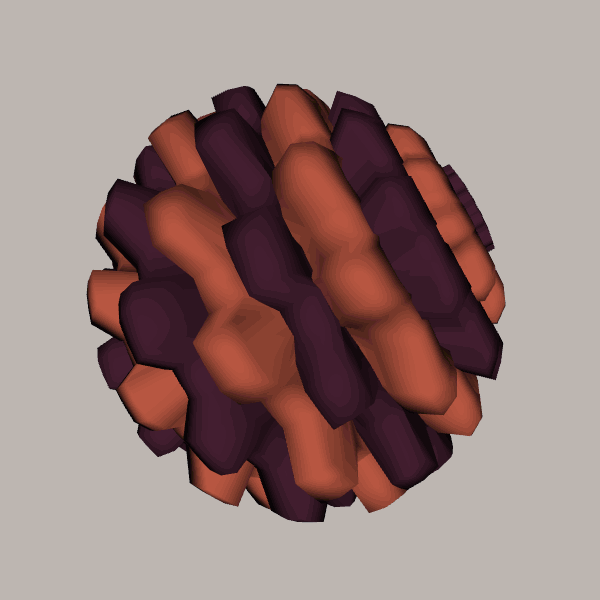
Background: light